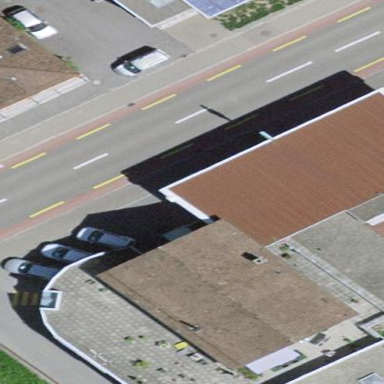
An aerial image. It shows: View of roof of building.